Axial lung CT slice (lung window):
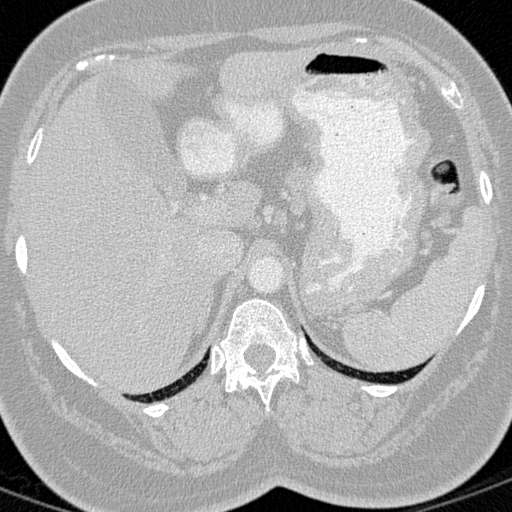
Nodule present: no